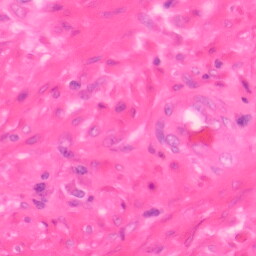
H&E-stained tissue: Colon